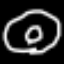
Label: donut